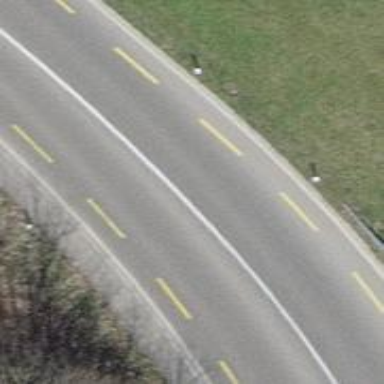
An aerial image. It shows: Primary highway with asphalt surface and lanes for cycling on both sides.